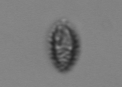
Label: Pseudochattonella_farcimen